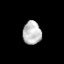
Tissue: prostate
Cell type: T cells
Senescence score: 0.3158
Nuclear area (px): 422
Mean DAPI intensity: 188.495